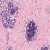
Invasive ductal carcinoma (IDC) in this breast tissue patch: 0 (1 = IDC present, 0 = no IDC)